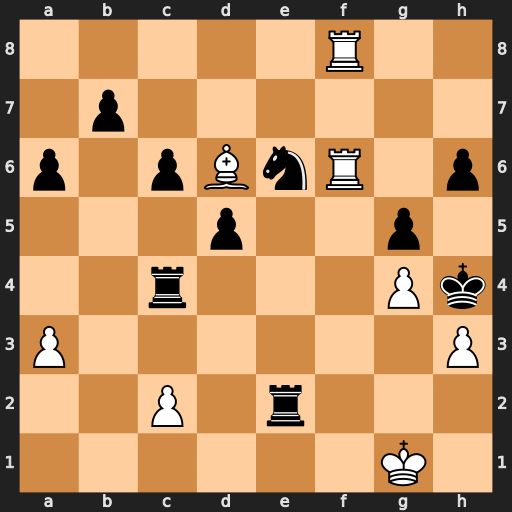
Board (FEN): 5R2/1p6/p1pBnR1p/3p2p1/2r3Pk/P6P/2P1r3/6K1
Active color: w
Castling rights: -
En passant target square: -
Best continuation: Rxh6#